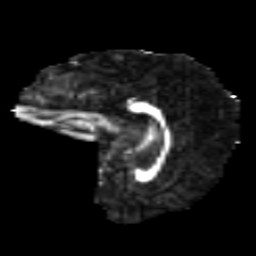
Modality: FA
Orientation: sagittal
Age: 14
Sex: male
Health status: ill
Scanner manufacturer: ge
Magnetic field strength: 3 T
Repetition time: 6.752 s
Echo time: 0.079 s